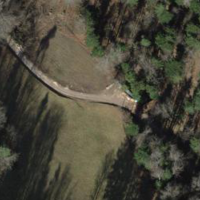
EUNIS habitat code: 44
Species observed at this site:
Impatiens parviflora